Question: I'm trying to spool an Oracle file to a .txt file. I want to display the headings but I am doing a TRIM to eliminate extra spaces and the 'TRIM' is showing up in the header, when I have more fields, some of the headings do not show up because it is too long. How can I either eliminate spaces in between the fields or get my headings to show up with just the field name?
'''
set newpage none;
set space 0;
set feedback off;
set linesize 5000;
set pagesize 50000;
set echo off;
set termout off;
set trimspool on;
set colsep '|';
set heading on;
set headsep on;
set underline off;
set trim on;
spool /dch/sap_load/ZPONE_MCC/QE1/mock3/test_export.txt
SELECT
TRIM( MATNR )|| '|' ||
TRIM( WERKS )|| '|' ||
TRIM( STLAN )|| '|' ||
TRIM( DATUV )|| '|' ||
TRIM( BMEIN )|| '|' ||
TRIM( BMENG )|| '|' ||
TRIM( STLAL )|| '|' ||
TRIM( STLST )|| '|' ||
TRIM( ZTEXT )|| '|' ||
TRIM( AENNR )|| '|' ||
TRIM( REVLV )|| '|' ||
TRIM( LABOR )
FROM CLS_MCC1XX_BOM_HEADER;
'''
This is how my output looks:

Thanks,
Marcie
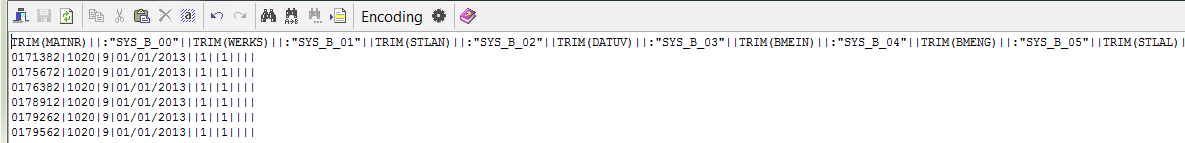
Answer: You can use a column alias as Matthew Strawbridge suggests, but you'd have to enclose it in double-quotes not single quotes:
'''
SELECT ...
AS "MATNR|WERKS|STLAN|DATUV|BMEIN|BMENG|STLAL|STLST|ZTEXT|AENNR|REVLV|LABOR"
FROM CLS_MCC1XX_BOM_HEADER;
'''
and more importantly you're restricted by the maximum length of an identifier, 30 characters, so this won't work here.
Another option is to make your fake header instead:
'''
set heading off
prompt MATNR|WERKS|STLAN|DATUV|BMEIN|BMENG|STLAL|STLST|ZTEXT|AENNR|REVLV|LABOR
SELECT ...
FROM CLS_MCC1XX_BOM_HEADER;
'''
You suppress the real, unhelpful header, with 'set heading off' (or 'set pagesize 0') and instead use the 'prompt' SQL*Plus command to write the text you want.
You could also 'select '<your header>' from dual' rather then using 'prompt', but I find it a bit cleaner.